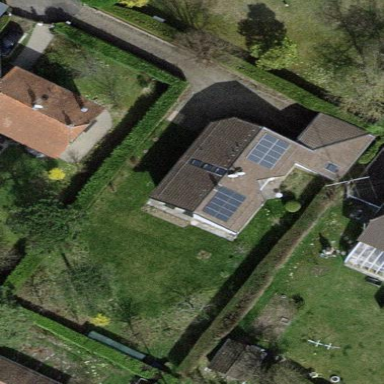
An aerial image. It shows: Garden surrounded by fence.